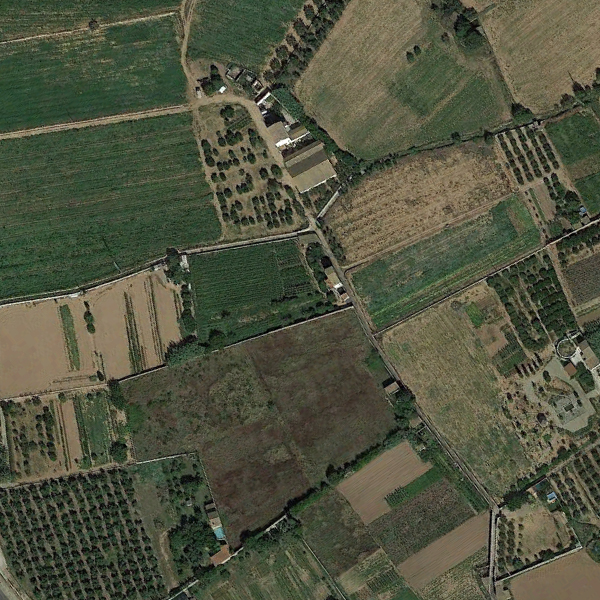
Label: Farmland